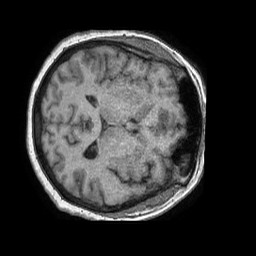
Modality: T1w
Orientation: axial
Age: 60
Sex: female
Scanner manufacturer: philips
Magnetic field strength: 1.5 T
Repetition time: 0.007777 s
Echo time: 0.003549 s